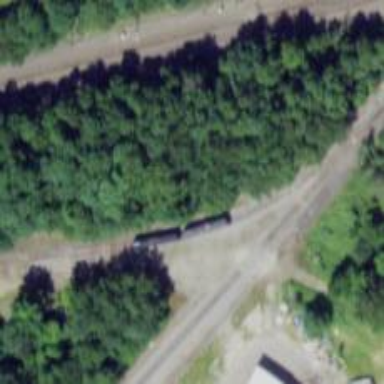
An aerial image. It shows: Railway siding with rails.